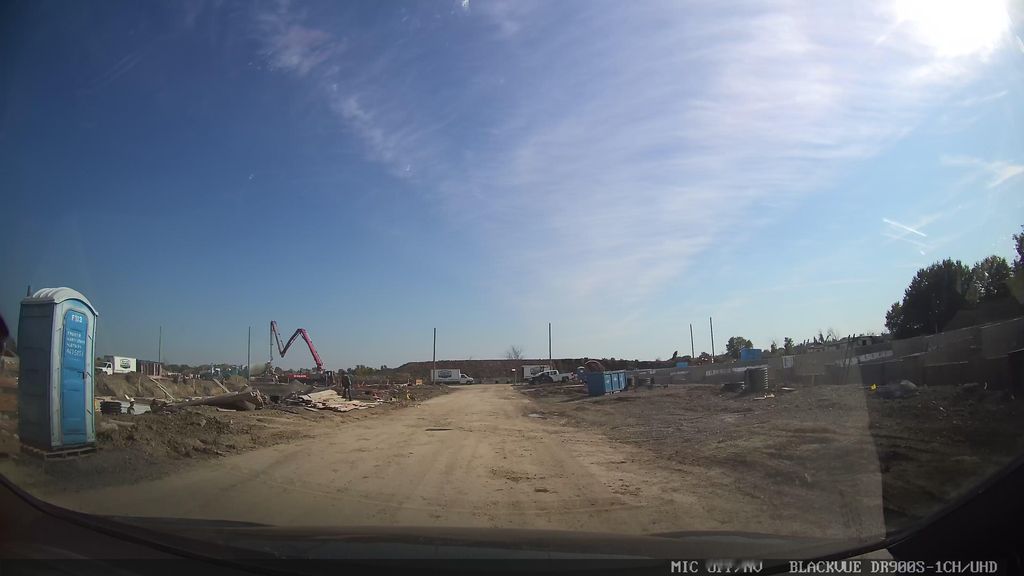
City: ottawa-gatineau